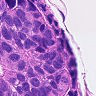
Metastatic tissue present: no